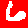
Digit: 6